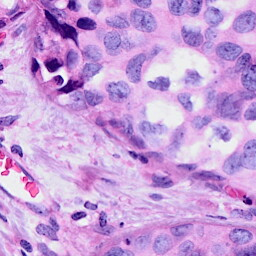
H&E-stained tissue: Breast